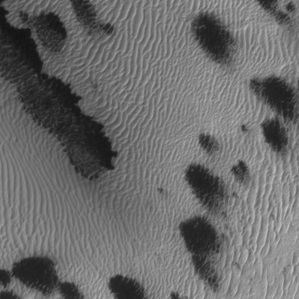
Label: frost